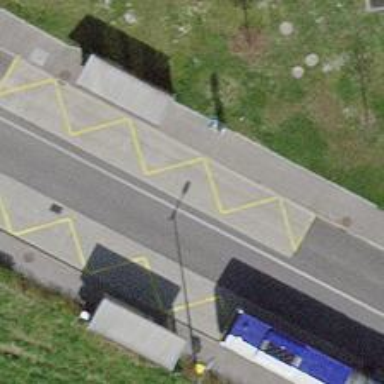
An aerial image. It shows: Bus stop with stop position for public transport.